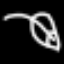
Label: leaf